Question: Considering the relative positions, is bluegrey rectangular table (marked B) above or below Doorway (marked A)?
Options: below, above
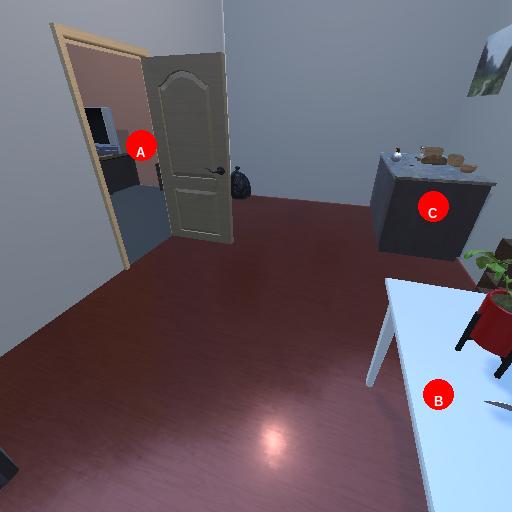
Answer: below